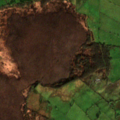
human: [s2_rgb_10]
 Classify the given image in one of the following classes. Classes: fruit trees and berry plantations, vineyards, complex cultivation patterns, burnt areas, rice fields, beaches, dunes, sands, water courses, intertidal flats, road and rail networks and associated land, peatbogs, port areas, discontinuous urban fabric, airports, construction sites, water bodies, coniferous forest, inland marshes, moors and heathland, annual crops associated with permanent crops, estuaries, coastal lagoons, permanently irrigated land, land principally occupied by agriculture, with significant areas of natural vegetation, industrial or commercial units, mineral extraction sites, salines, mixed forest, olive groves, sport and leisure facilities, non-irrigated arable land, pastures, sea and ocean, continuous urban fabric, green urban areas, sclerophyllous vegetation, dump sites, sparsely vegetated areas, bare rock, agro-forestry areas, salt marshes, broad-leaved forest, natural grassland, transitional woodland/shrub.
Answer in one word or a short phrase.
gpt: pastures, peatbogs